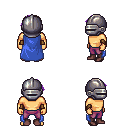
a pixel art fantasy rpg character, male body template, human, tanned skin, blue cape, magenta pants, purple long mohawk hairstyle, metal helm, cloth bracers, maroon shoes, four views (front, back, left, right), 2x2 character sprite sheet, small pixel art, hard edges, no anti-aliasing